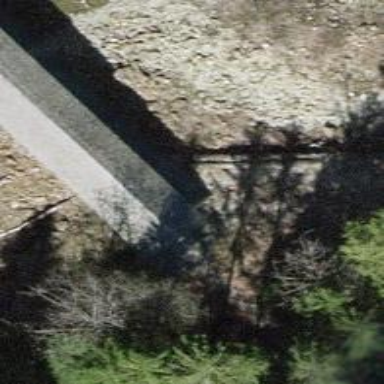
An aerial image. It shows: Track road with bridge. The bridge is suitable for backcountry snowshoeing and hiking activities.